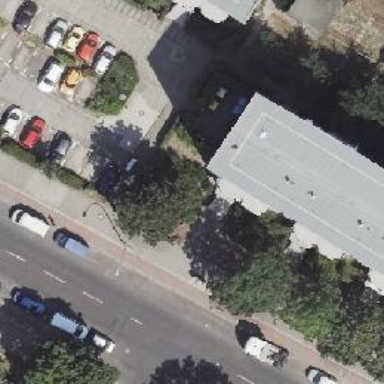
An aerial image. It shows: Concrete parking aisle as service road.